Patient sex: F
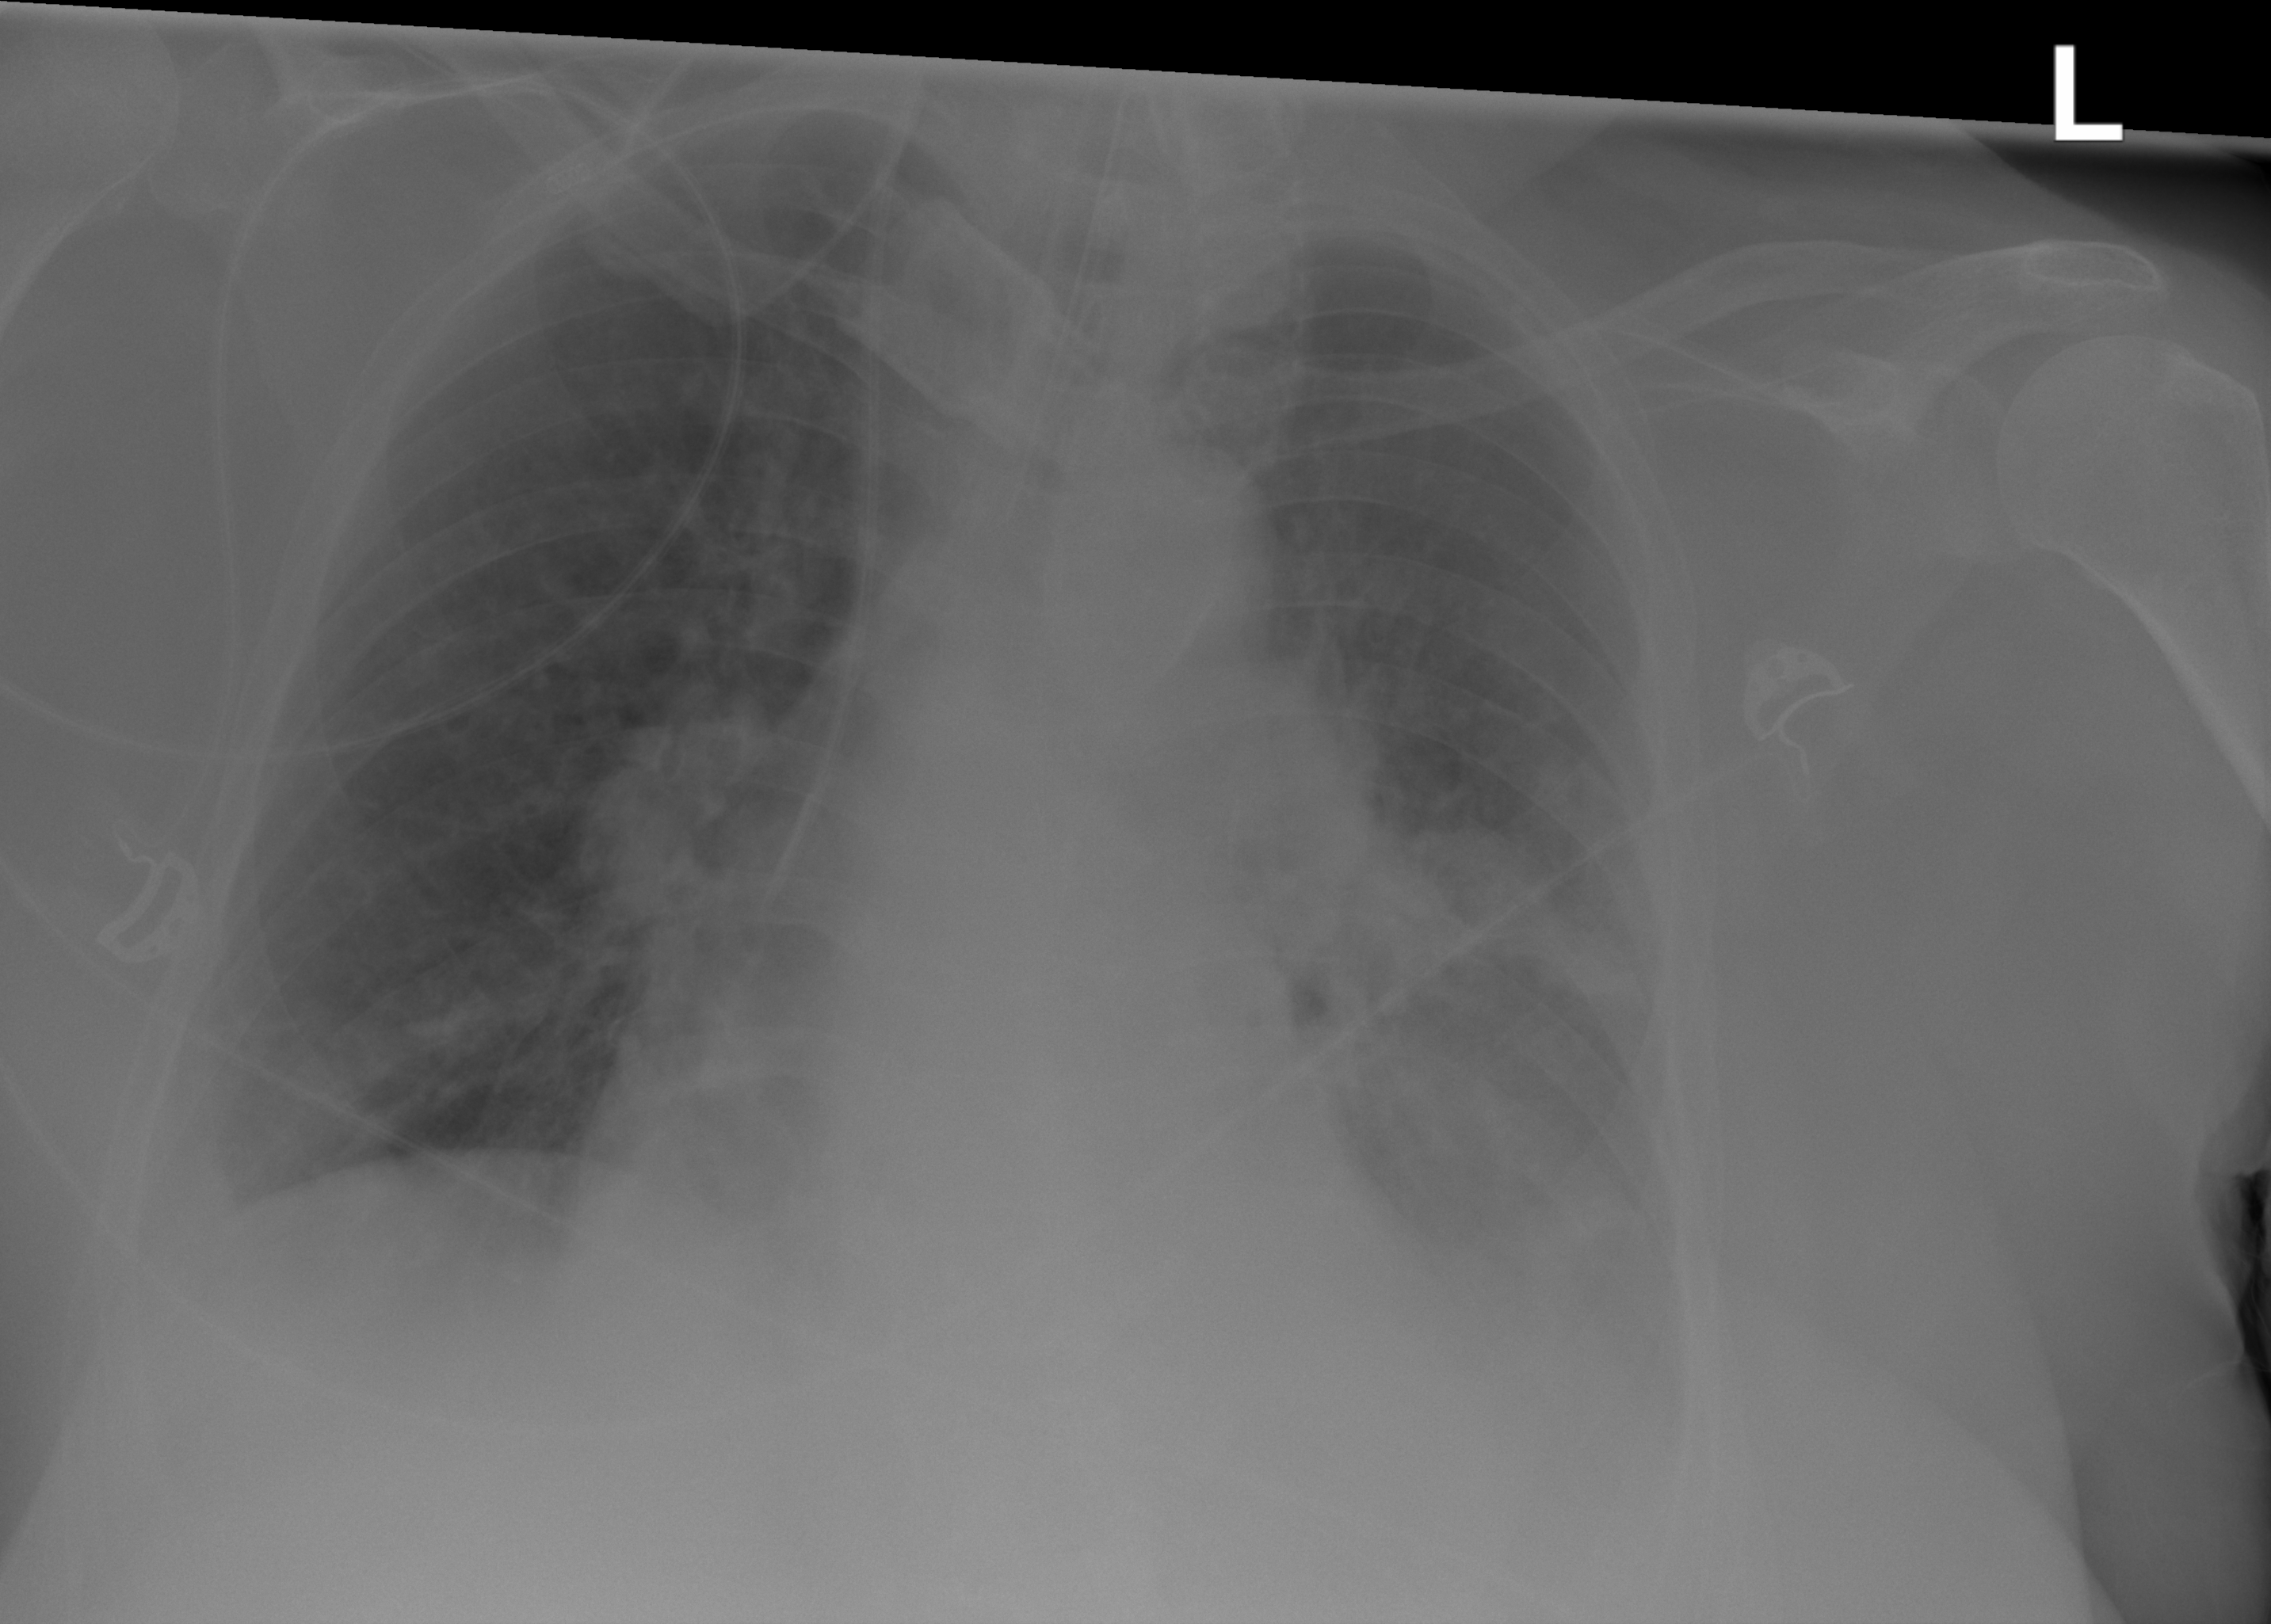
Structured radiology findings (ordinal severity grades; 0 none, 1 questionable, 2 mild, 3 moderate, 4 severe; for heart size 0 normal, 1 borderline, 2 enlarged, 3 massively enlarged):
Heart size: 2
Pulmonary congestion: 2
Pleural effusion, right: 2
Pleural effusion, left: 3
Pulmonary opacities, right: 1
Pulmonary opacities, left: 2
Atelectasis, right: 2
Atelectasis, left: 3